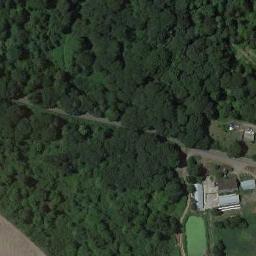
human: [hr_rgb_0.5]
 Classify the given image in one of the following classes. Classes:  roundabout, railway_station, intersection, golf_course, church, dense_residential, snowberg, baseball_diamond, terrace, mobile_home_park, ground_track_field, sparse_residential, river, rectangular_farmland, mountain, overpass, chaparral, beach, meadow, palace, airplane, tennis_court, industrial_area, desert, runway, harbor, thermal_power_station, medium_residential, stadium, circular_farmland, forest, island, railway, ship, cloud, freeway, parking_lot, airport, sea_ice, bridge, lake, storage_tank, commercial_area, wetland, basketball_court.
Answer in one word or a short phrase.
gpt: forest